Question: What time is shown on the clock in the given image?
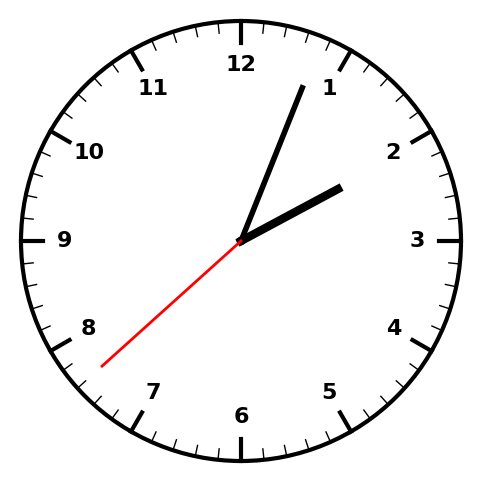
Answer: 02:03:38